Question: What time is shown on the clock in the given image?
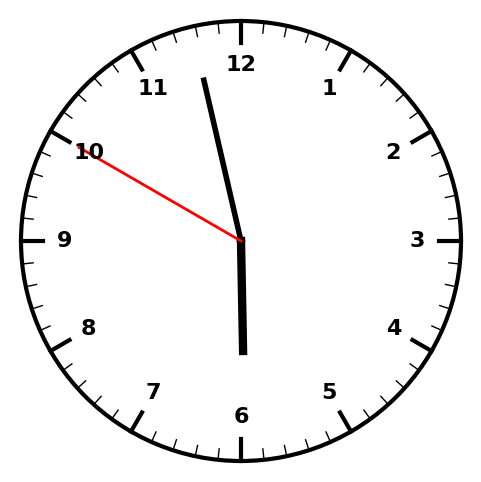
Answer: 05:57:50